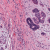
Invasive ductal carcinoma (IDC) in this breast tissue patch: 1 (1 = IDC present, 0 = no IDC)